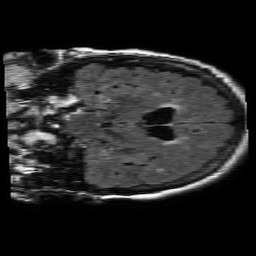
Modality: FLAIR
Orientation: coronal
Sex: female
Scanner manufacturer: philips
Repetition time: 11 s
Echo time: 0.125 s